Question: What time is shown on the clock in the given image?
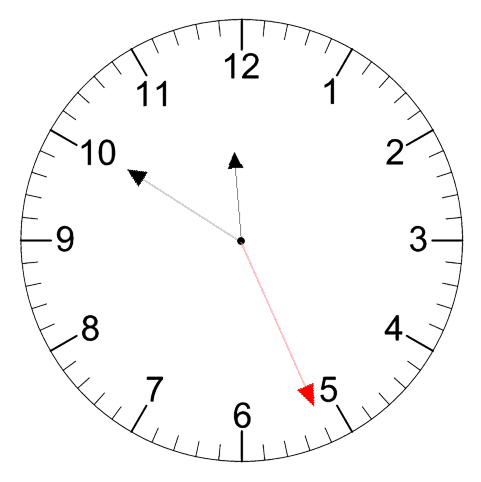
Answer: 11:50:26